Question: I want to add horizontal and vertical scroll in one activity. But i can not add both. I have follow some examples. But my application crashes and force close.
I have follow this links.
<URL>
<URL>
My requirement is:-

Top is horizontal scroll, Bottom is vertical scroll.
I have try like this:-
'''
<HorizontalScrollView
android:layout_width="fill_parent"
android:layout_height="wrap_content" >
<LinearLayout
android:layout_width="fill_parent"
android:layout_height="fill_parent"
android:orientation="horizontal" >
<ImageButton
android:id="@+id/imageButton1"
android:layout_width="70dp"
android:layout_height="70dp"
android:src="@android:drawable/btn_star" />
<ImageButton
android:id="@+id/imageButton2"
android:layout_width="70dp"
android:layout_height="70dp"
android:src="@android:drawable/btn_star" />
</LinearLayout>
</HorizontalScrollView>
<ScrollView
android:layout_width="fill_parent"
android:layout_height="wrap_content" >
<LinearLayout
android:layout_width="fill_parent"
android:layout_height="fill_parent"
android:orientation="vertical"
>
<TextView android:id ="@+id/labelA"
android:layout_width="fill_parent"
android:layout_height="wrap_content"
android:text="Name:"
android:layout_x="0px"
android:layout_y="5px"
/>
<EditText android:id="@+id/edtInput"
android:layout_x="0px"
android:layout_y="40px"
android:layout_width="fill_parent"
android:layout_height="wrap_content"
android:inputType="textEmailAddress"
/>
<TextView android:id ="@+id/labelB"
android:layout_width="fill_parent"
android:layout_height="wrap_content"
android:text="Email:"
android:layout_x="0px"
android:layout_y="110px"
/>
<EditText android:id="@+id/edtInputA"
android:layout_x="0px"
android:layout_y="150px"
android:layout_width="fill_parent"
android:layout_height="wrap_content"
android:inputType="textEmailAddress"
/>
<Button android:id ="@+id/btnClick"
android:layout_width="180px"
android:layout_height="70px"
android:text="Open New Screen"
android:textSize="14px"
android:layout_x="0px"
android:layout_y="235px"
/>
</LinearLayout>
</ScrollView>
</LinearLayout>
'''
Please let me know any idea to achieve this.
Thanks in advance.
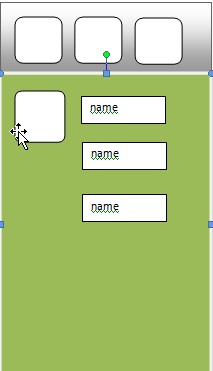
Answer: I don't understand the problem. Maybe this might help to achieve it, you should put all in 'RelativeLayout' and add its attributes as follows:
'''
<RelativeLayout
... >
<HorizontalScrollView
android:id="@+id/header"
android:layout_width="fill_parent"
android:layout_height="wrap_content"
android:layout_alignParentTop="true" >
<LinearLayout
android:layout_width="wrap_content"
android:layout_height="fill_parent" >
<!-- other views -->
</LinearLayout>
</HorizontalScrollView>
<ScrollView
android:layout_width="fill_parent"
android:layout_height="wrap_content"
android:layout_below="@id/header" >
<LinearLayout
android:layout_width="fill_parent"
android:layout_height="wrap_content" >
<!-- other views -->
</LinearLayout>
</ScrollView>
</RelativeLayout>
'''
Let me know if this helps.